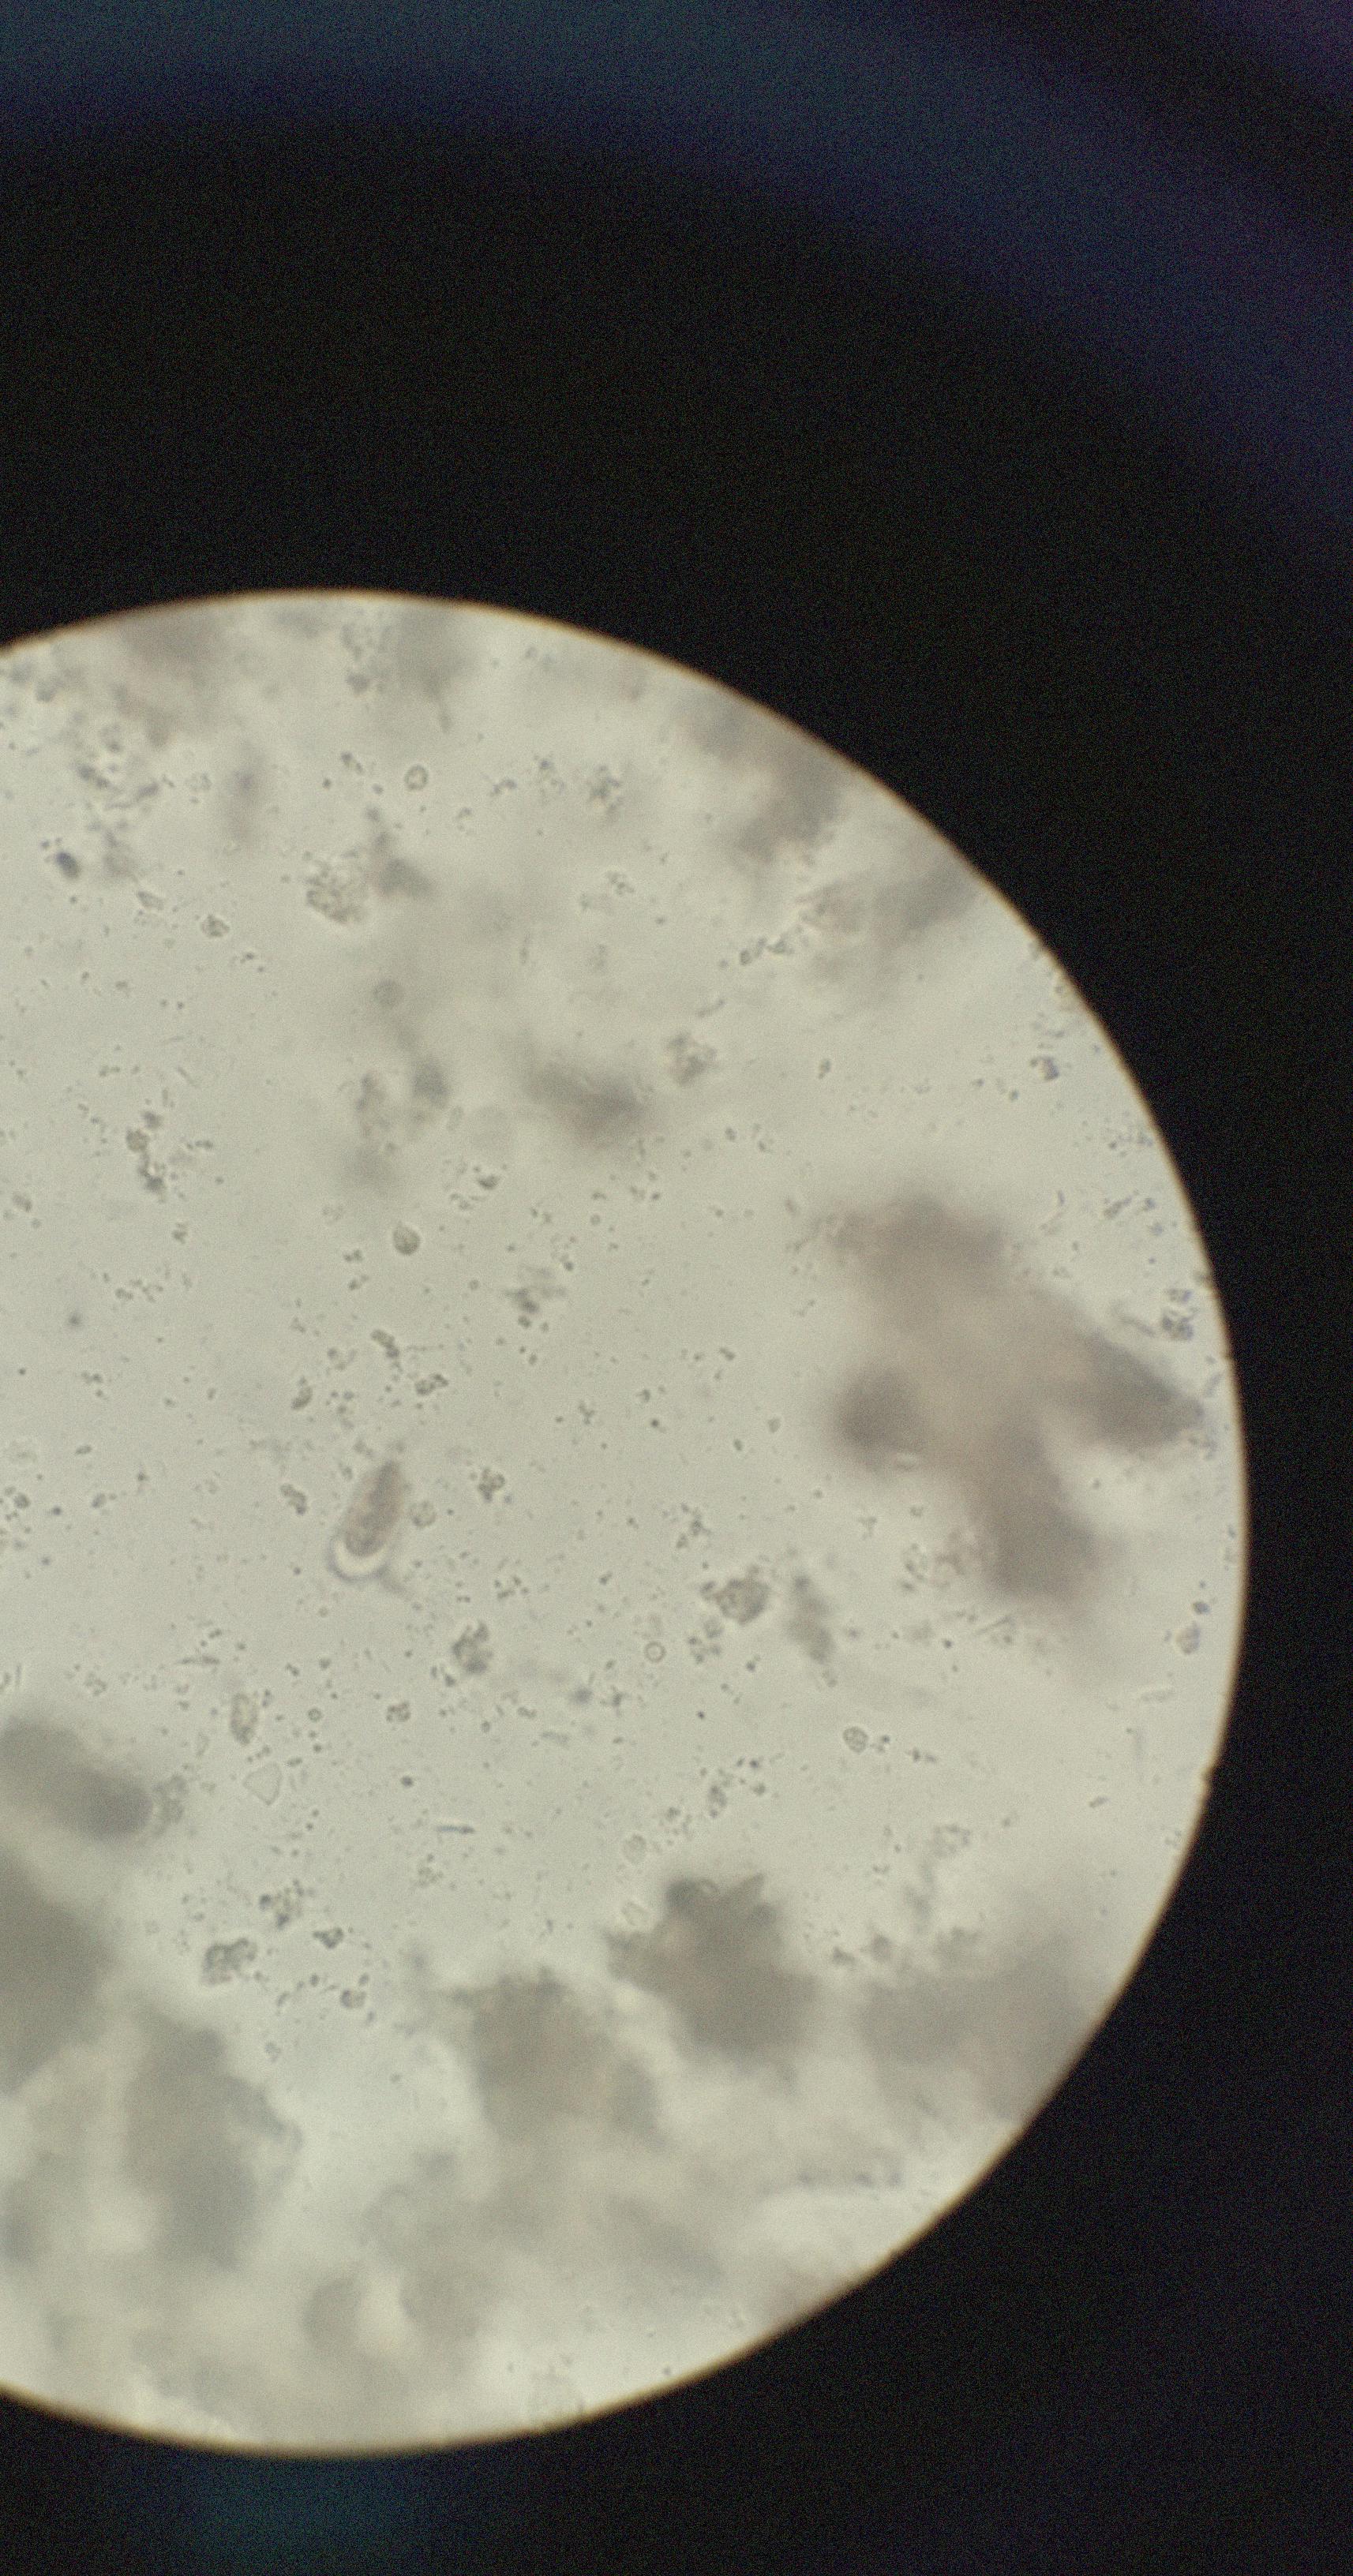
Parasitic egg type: Capillaria philippinensis